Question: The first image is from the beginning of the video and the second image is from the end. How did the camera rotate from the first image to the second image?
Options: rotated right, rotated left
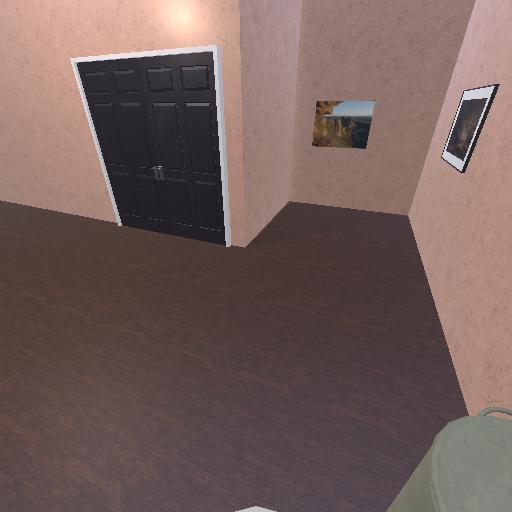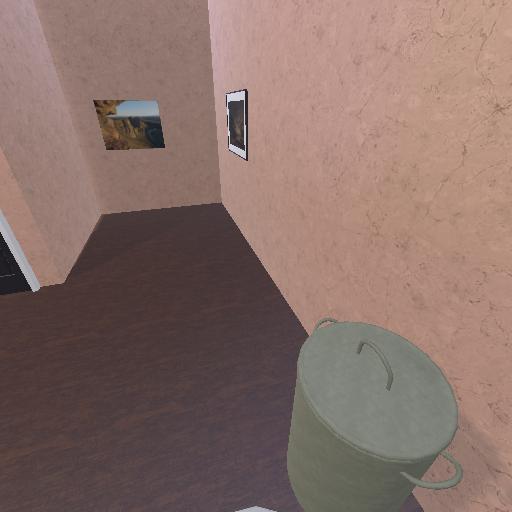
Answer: rotated right